Field crop: maize
Growth stage: 2
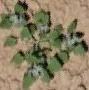
Species: chenopodium